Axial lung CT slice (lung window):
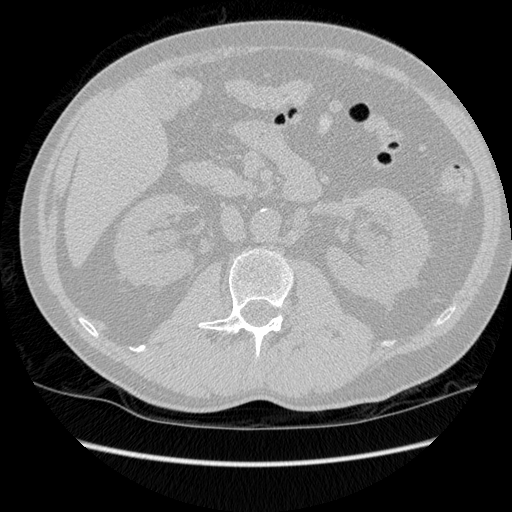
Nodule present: no